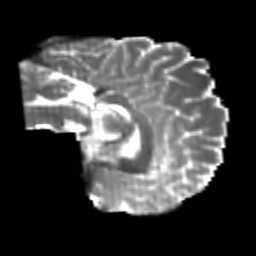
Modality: T2w
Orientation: sagittal
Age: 23
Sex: male
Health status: healthy
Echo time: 0.074 s